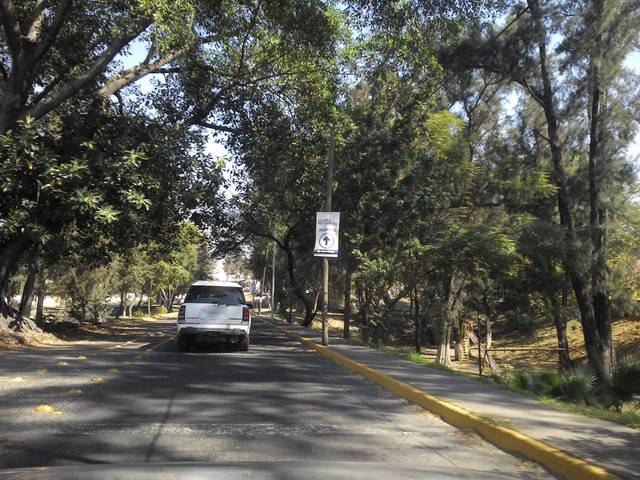
Region: Mexico
Coordinates: 20.706, -103.361